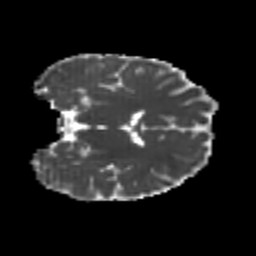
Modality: MD
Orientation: coronal
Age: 21
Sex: female
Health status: healthy
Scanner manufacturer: philips
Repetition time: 7.387 s
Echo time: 0.08599 s